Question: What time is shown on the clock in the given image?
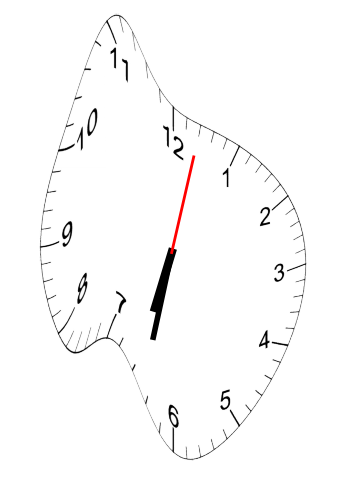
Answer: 06:32:02